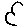
Label: cloud